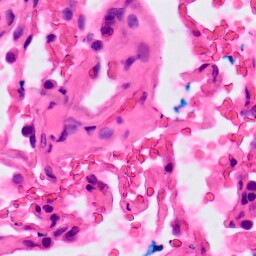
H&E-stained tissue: Lung